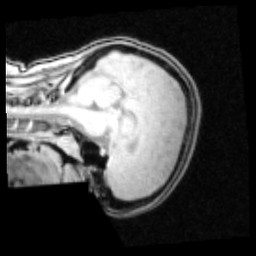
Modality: PDw
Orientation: sagittal
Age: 16
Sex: female
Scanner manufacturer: siemens
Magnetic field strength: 3 T
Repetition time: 0.25 s
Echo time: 0.00103 s